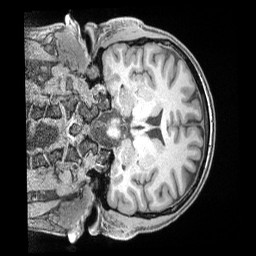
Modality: T1w
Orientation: coronal
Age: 38
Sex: male
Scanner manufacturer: siemens
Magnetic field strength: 3 T
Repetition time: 2 s
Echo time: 0.00211 s